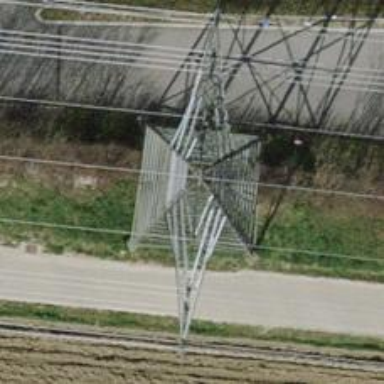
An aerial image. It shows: Power tower.